Interaction volume radius: 5 \u00c5
Interaction volume height: 40 \u00c5
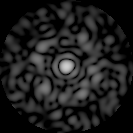
Disorder parameter: 0.8352